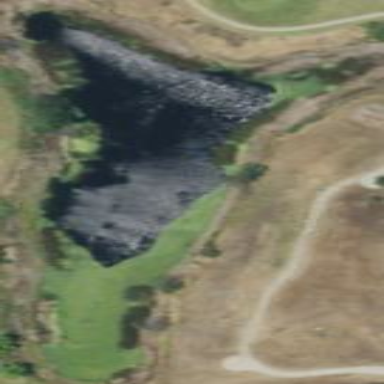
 identified as lateral water hazard in golf course."